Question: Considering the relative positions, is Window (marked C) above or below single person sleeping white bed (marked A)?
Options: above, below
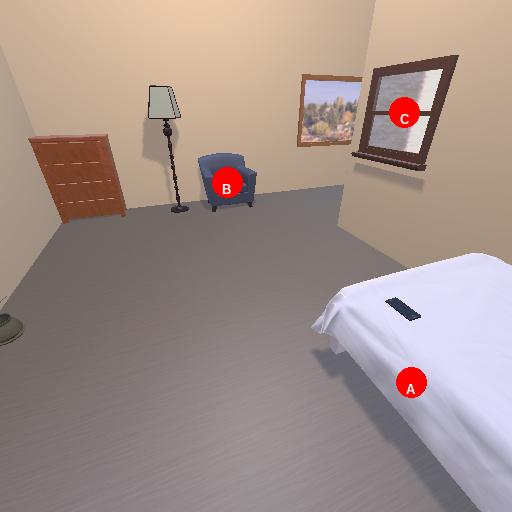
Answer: above